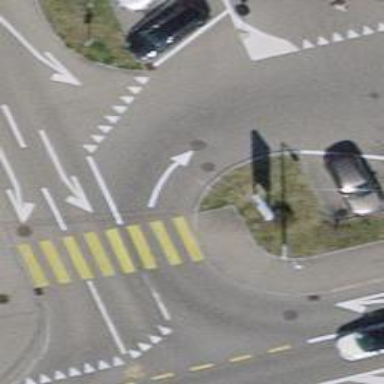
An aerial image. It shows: Kerb barrier.